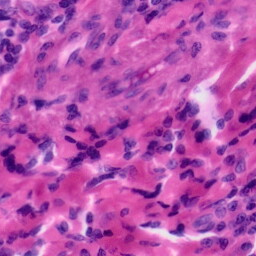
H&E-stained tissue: Tonsil